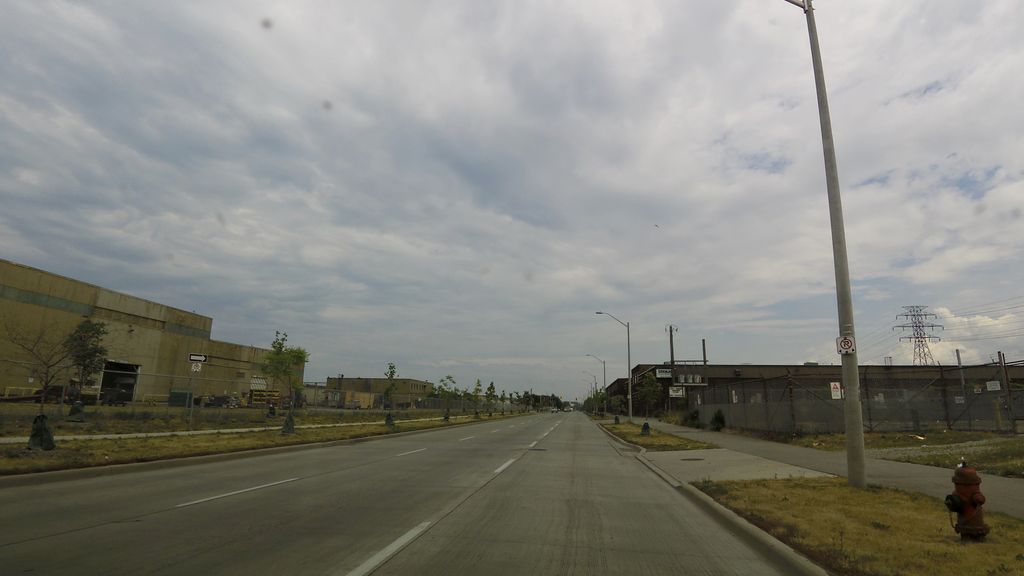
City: hamilton